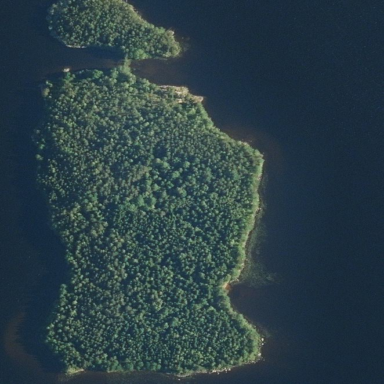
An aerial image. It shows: Nature reserve islet within woodland area.